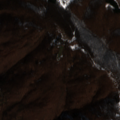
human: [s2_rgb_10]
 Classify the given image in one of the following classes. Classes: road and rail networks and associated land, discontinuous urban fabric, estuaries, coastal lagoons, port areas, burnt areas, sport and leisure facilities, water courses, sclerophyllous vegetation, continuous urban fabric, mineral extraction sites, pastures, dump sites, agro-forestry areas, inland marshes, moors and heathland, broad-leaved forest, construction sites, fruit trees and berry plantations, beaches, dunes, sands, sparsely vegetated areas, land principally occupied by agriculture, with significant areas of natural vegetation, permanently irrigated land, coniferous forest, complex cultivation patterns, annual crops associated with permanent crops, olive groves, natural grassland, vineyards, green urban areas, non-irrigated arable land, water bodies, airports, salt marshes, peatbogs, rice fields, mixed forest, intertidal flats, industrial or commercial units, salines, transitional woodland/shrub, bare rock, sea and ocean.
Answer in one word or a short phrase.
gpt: land principally occupied by agriculture, with significant areas of natural vegetation, broad-leaved forest, natural grassland